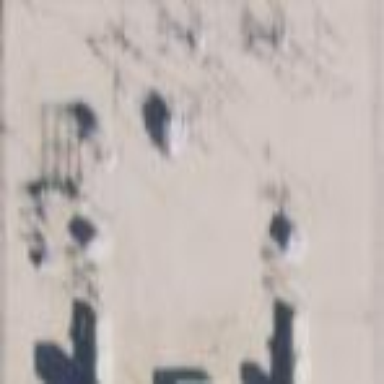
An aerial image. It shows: Power substation.